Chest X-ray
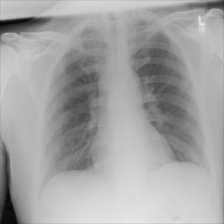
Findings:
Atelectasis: negative
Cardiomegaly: negative
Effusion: negative
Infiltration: negative
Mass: negative
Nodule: positive
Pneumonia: negative
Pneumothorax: negative
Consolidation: negative
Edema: negative
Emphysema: negative
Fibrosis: negative
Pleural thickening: negative
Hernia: negative